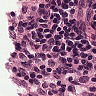
Metastatic tissue present: no